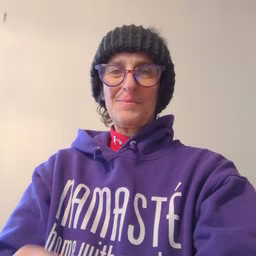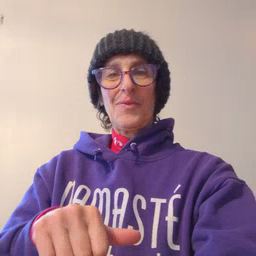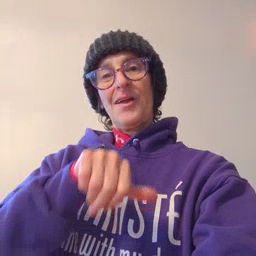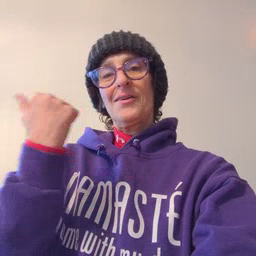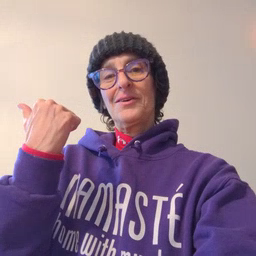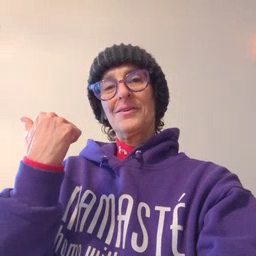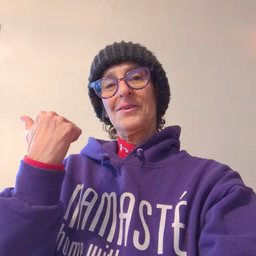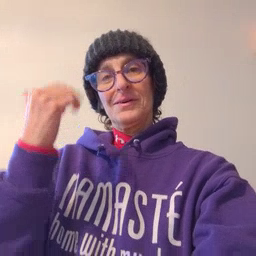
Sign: another